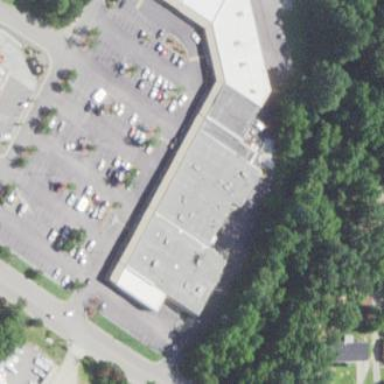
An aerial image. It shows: Commercial building.